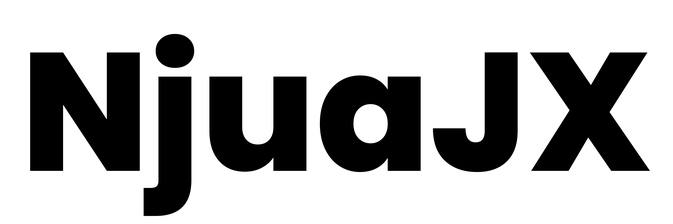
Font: Poppins-ExtraBold